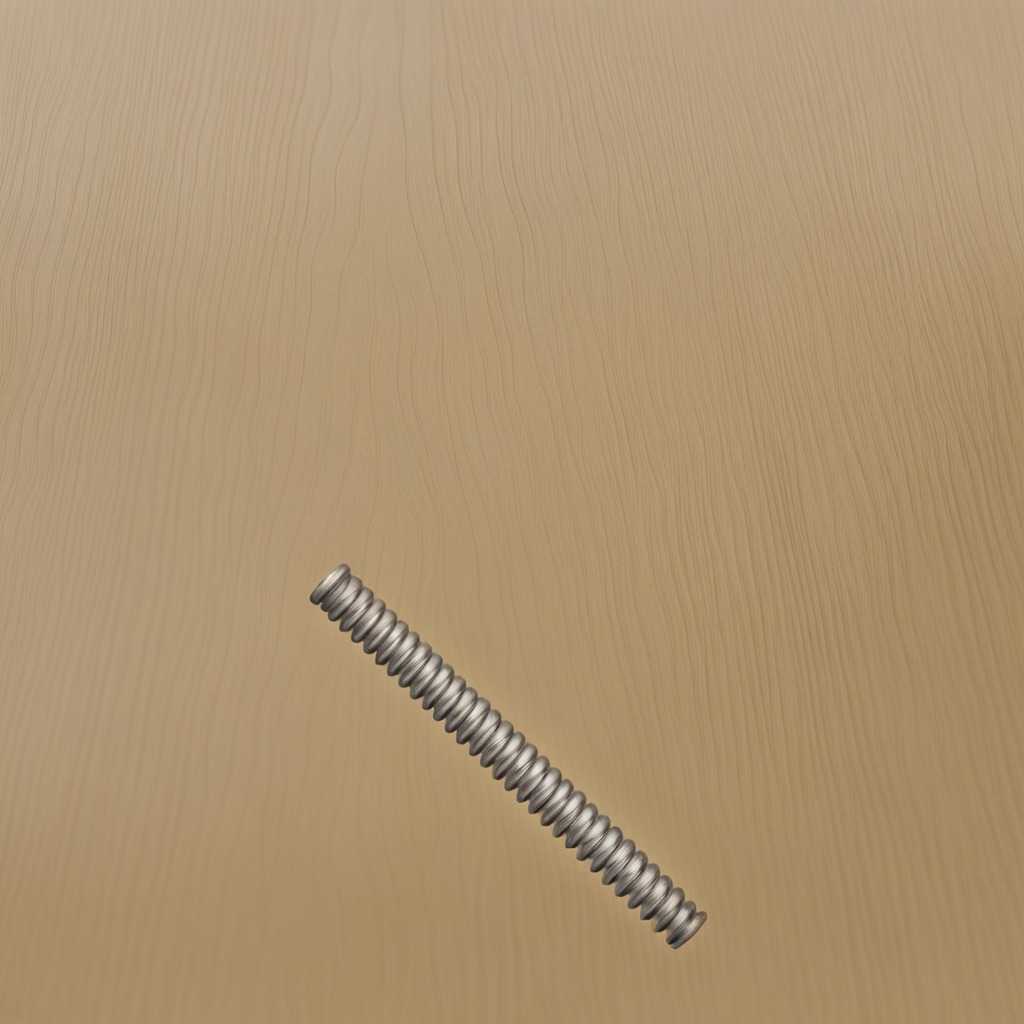
A coiled metal spring lies on a plywood surface in a paint workshop lit by afternoon window light.